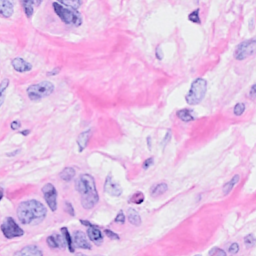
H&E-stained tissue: Breast